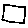
Label: square